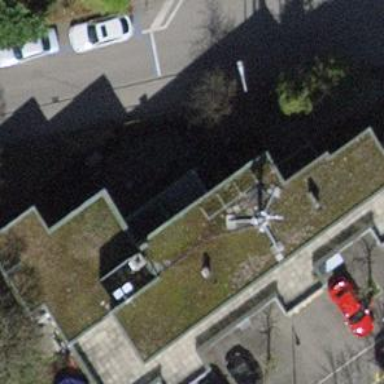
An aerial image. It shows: Mast structure.